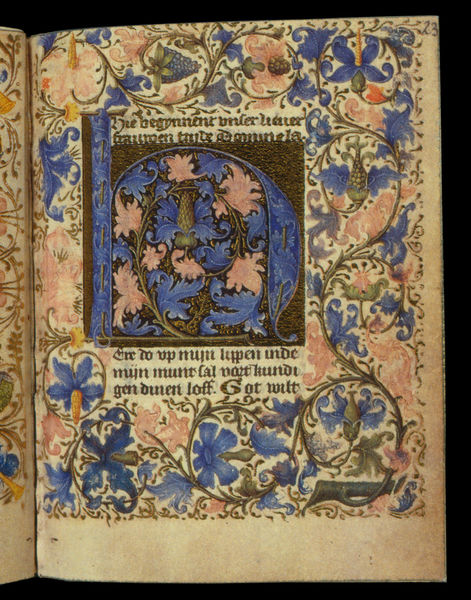
Titel: Lochner-Gebetsbuch
Künstler: Stefan Lochner
Institution: Darmstadt, Universitäts- und Landesbibliothek
Schlagwörter: blau, blätter, grün, blumen, blüten, rot, hochformat, ornament, schleife, alt, bibel, rahmen, ast, pflanzen, rosa, ranken, trauben, schrift, inschrift, ornamente, deutsch, buch, schönheit, druck, seite, text, initiale, buchseite, pergament, geige, traube, vegetabil, ornamentik, spiralen, spirale, verzierungen, buchmalerei, wuchern, minuskel, kunstschrift, kronblume